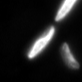
Tissue sample: ovarian
Magnification: 2.5x
Cell type: Smooth muscle cells
Senescence state: senescent